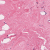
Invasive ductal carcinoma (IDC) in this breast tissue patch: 0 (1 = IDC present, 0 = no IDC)